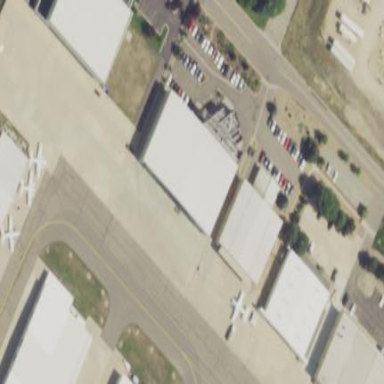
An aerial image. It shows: Building designed as airport hangar.